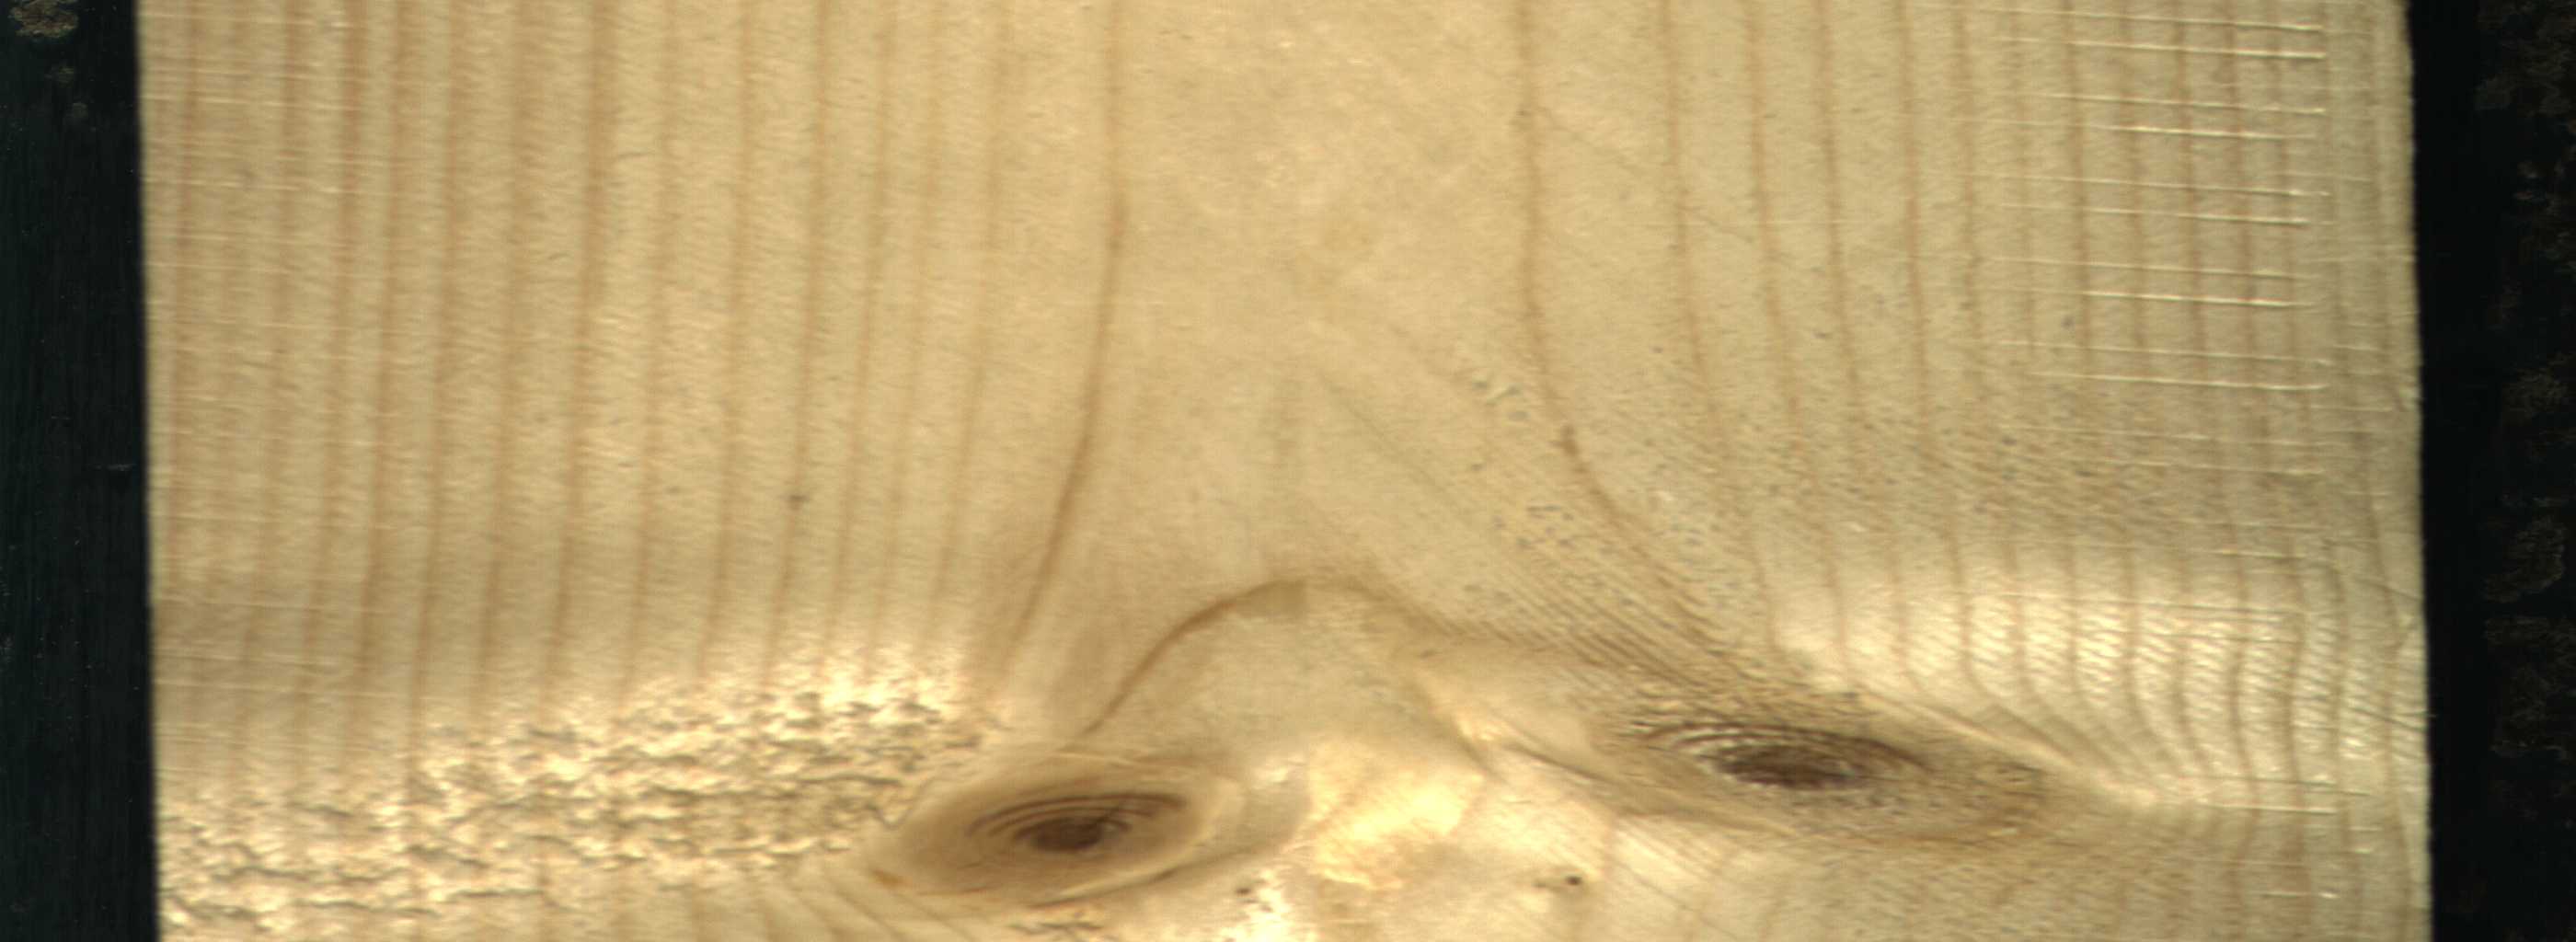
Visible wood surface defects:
Live_Knot
Live_Knot